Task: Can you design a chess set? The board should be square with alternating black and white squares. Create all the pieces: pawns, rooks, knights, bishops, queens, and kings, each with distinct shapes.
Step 649:
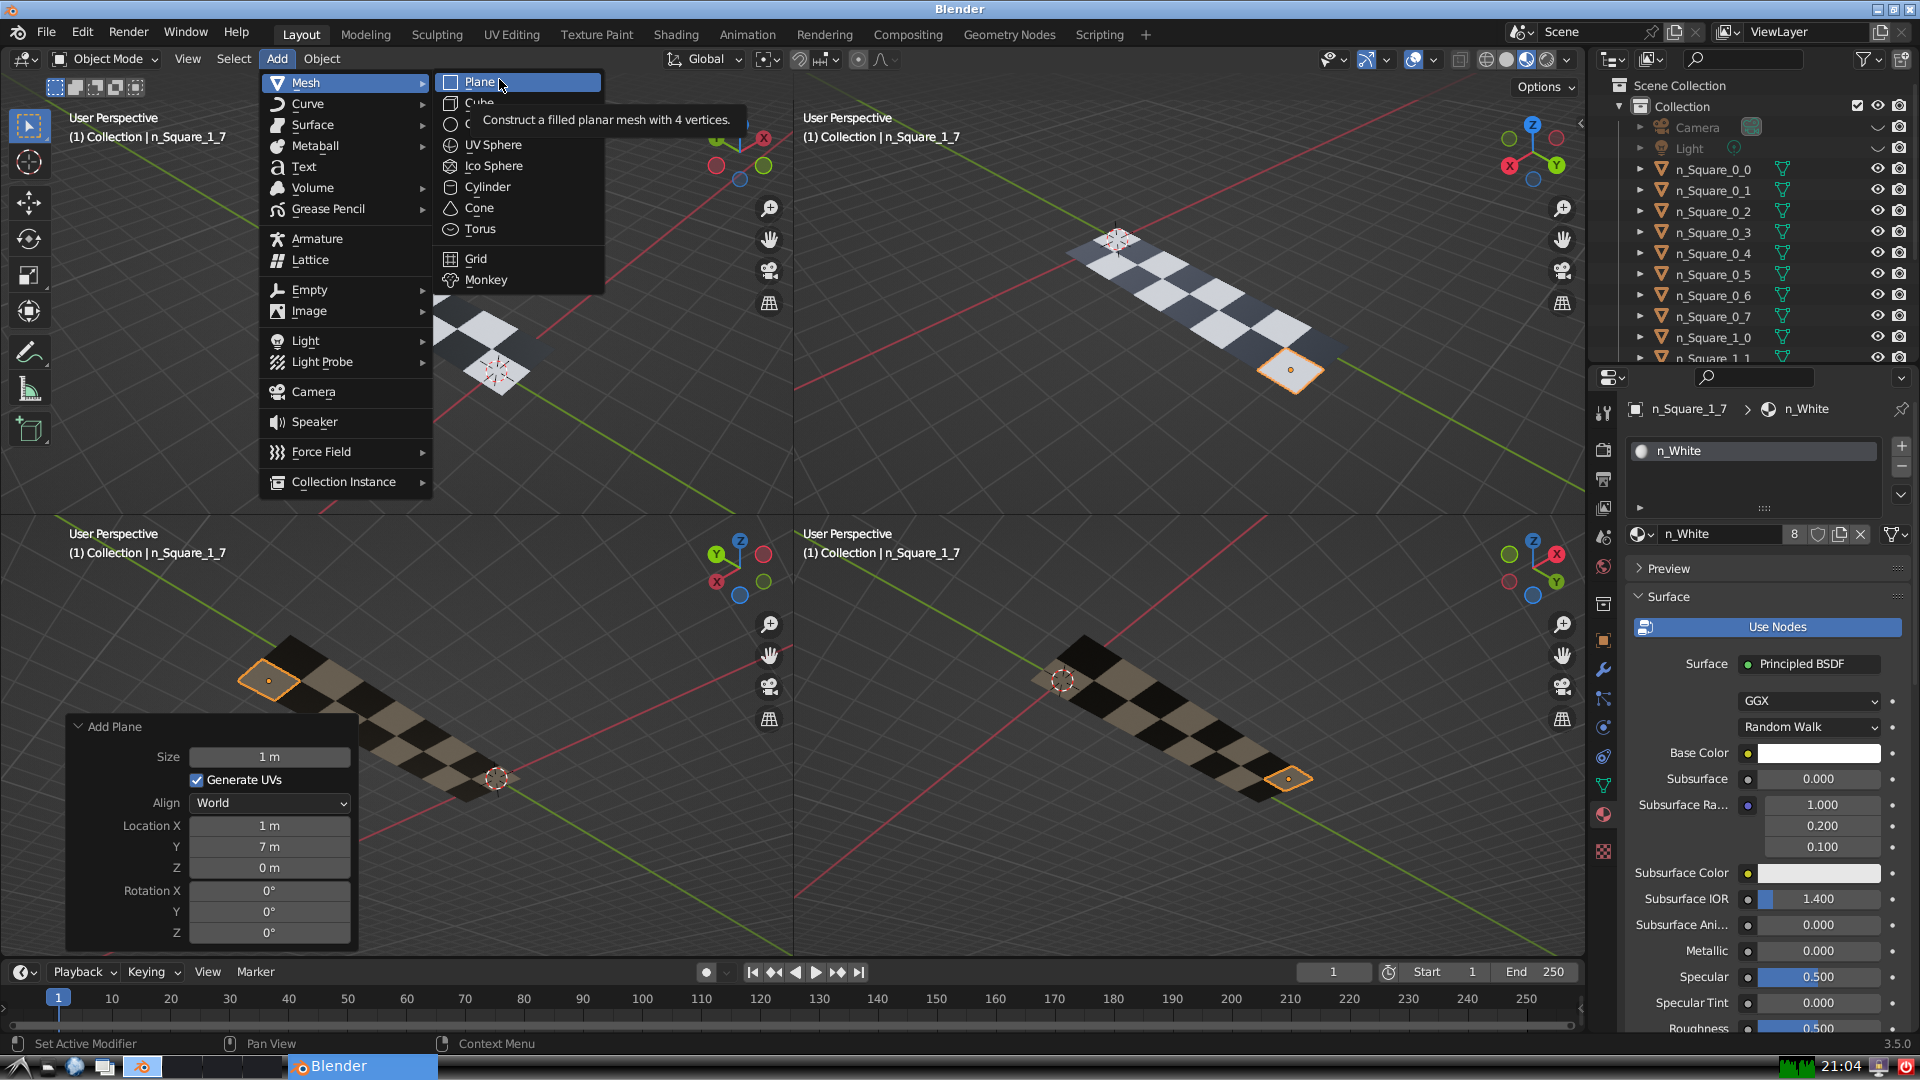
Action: click: no